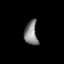
Tissue: lung
Cell type: Epithelial cells
Senescence score: 0.2122
Nuclear area (px): 311
Mean DAPI intensity: 131.151